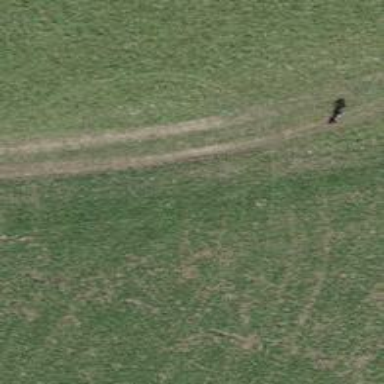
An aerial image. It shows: Grass track road with grade 5 tracktype.